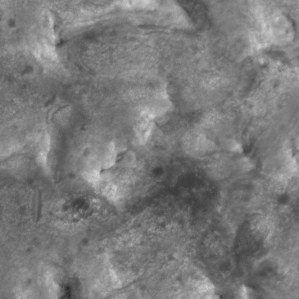
Label: non_frost